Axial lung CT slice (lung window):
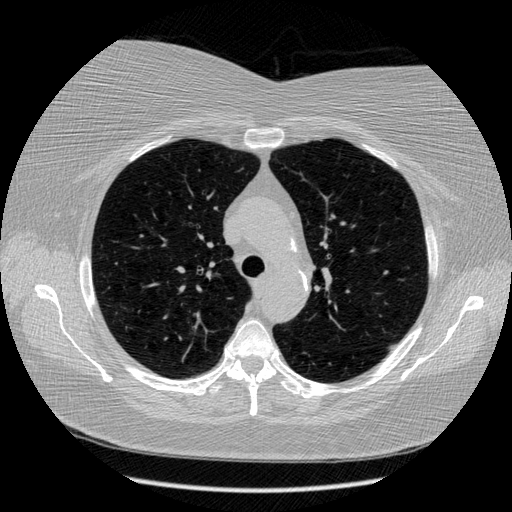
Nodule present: no